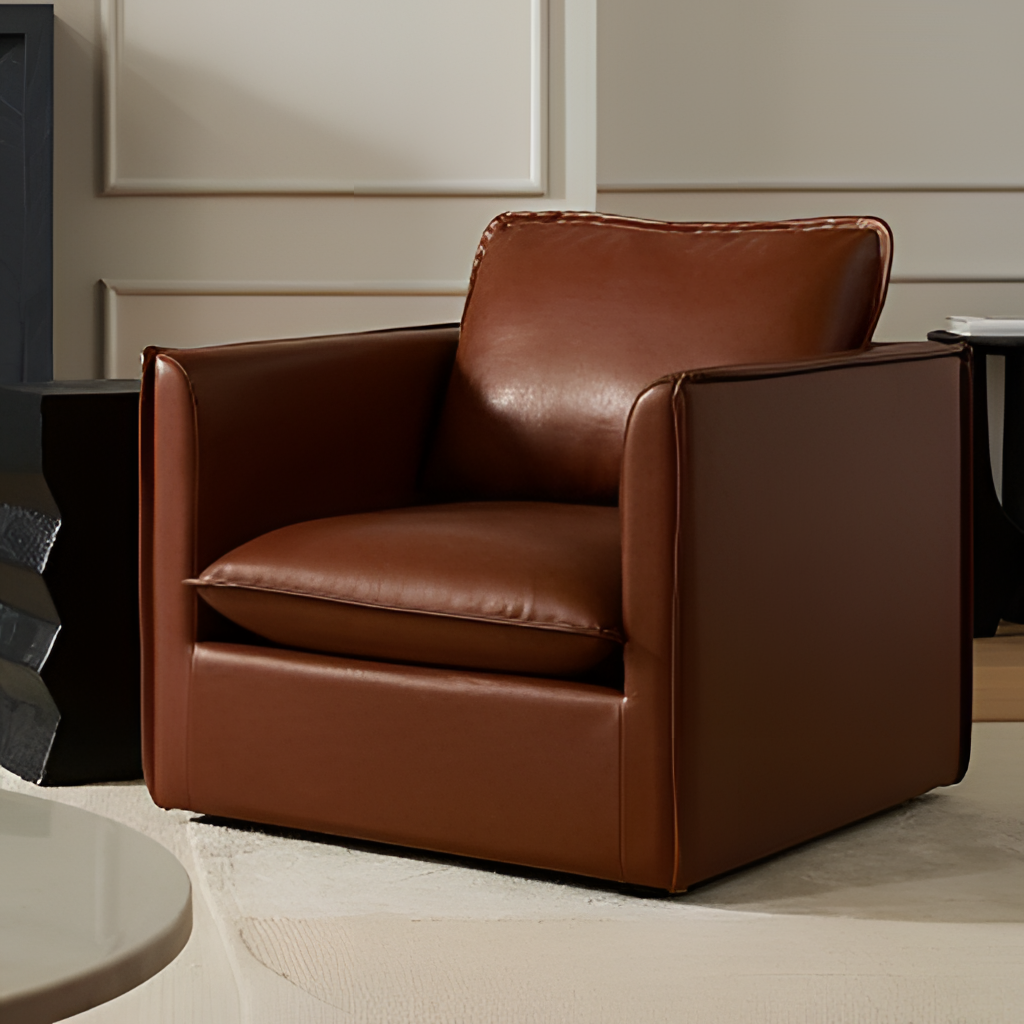
living room, leather armchair, wood flooring, with plank pattern, contemporary, cream panel wallpaper, with solid pattern